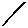
Label: line